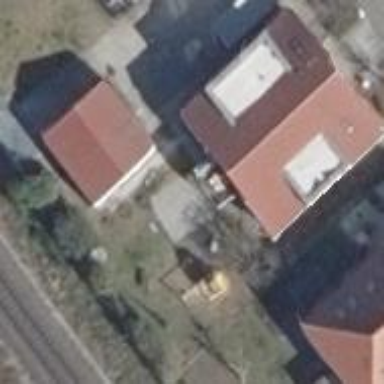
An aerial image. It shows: Building.